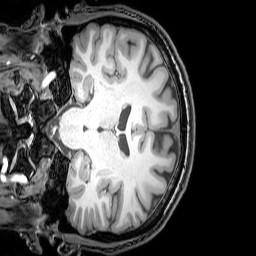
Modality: T1w
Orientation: coronal
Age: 26
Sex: male
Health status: healthy
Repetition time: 0.081 s
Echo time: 0.037 s